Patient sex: M
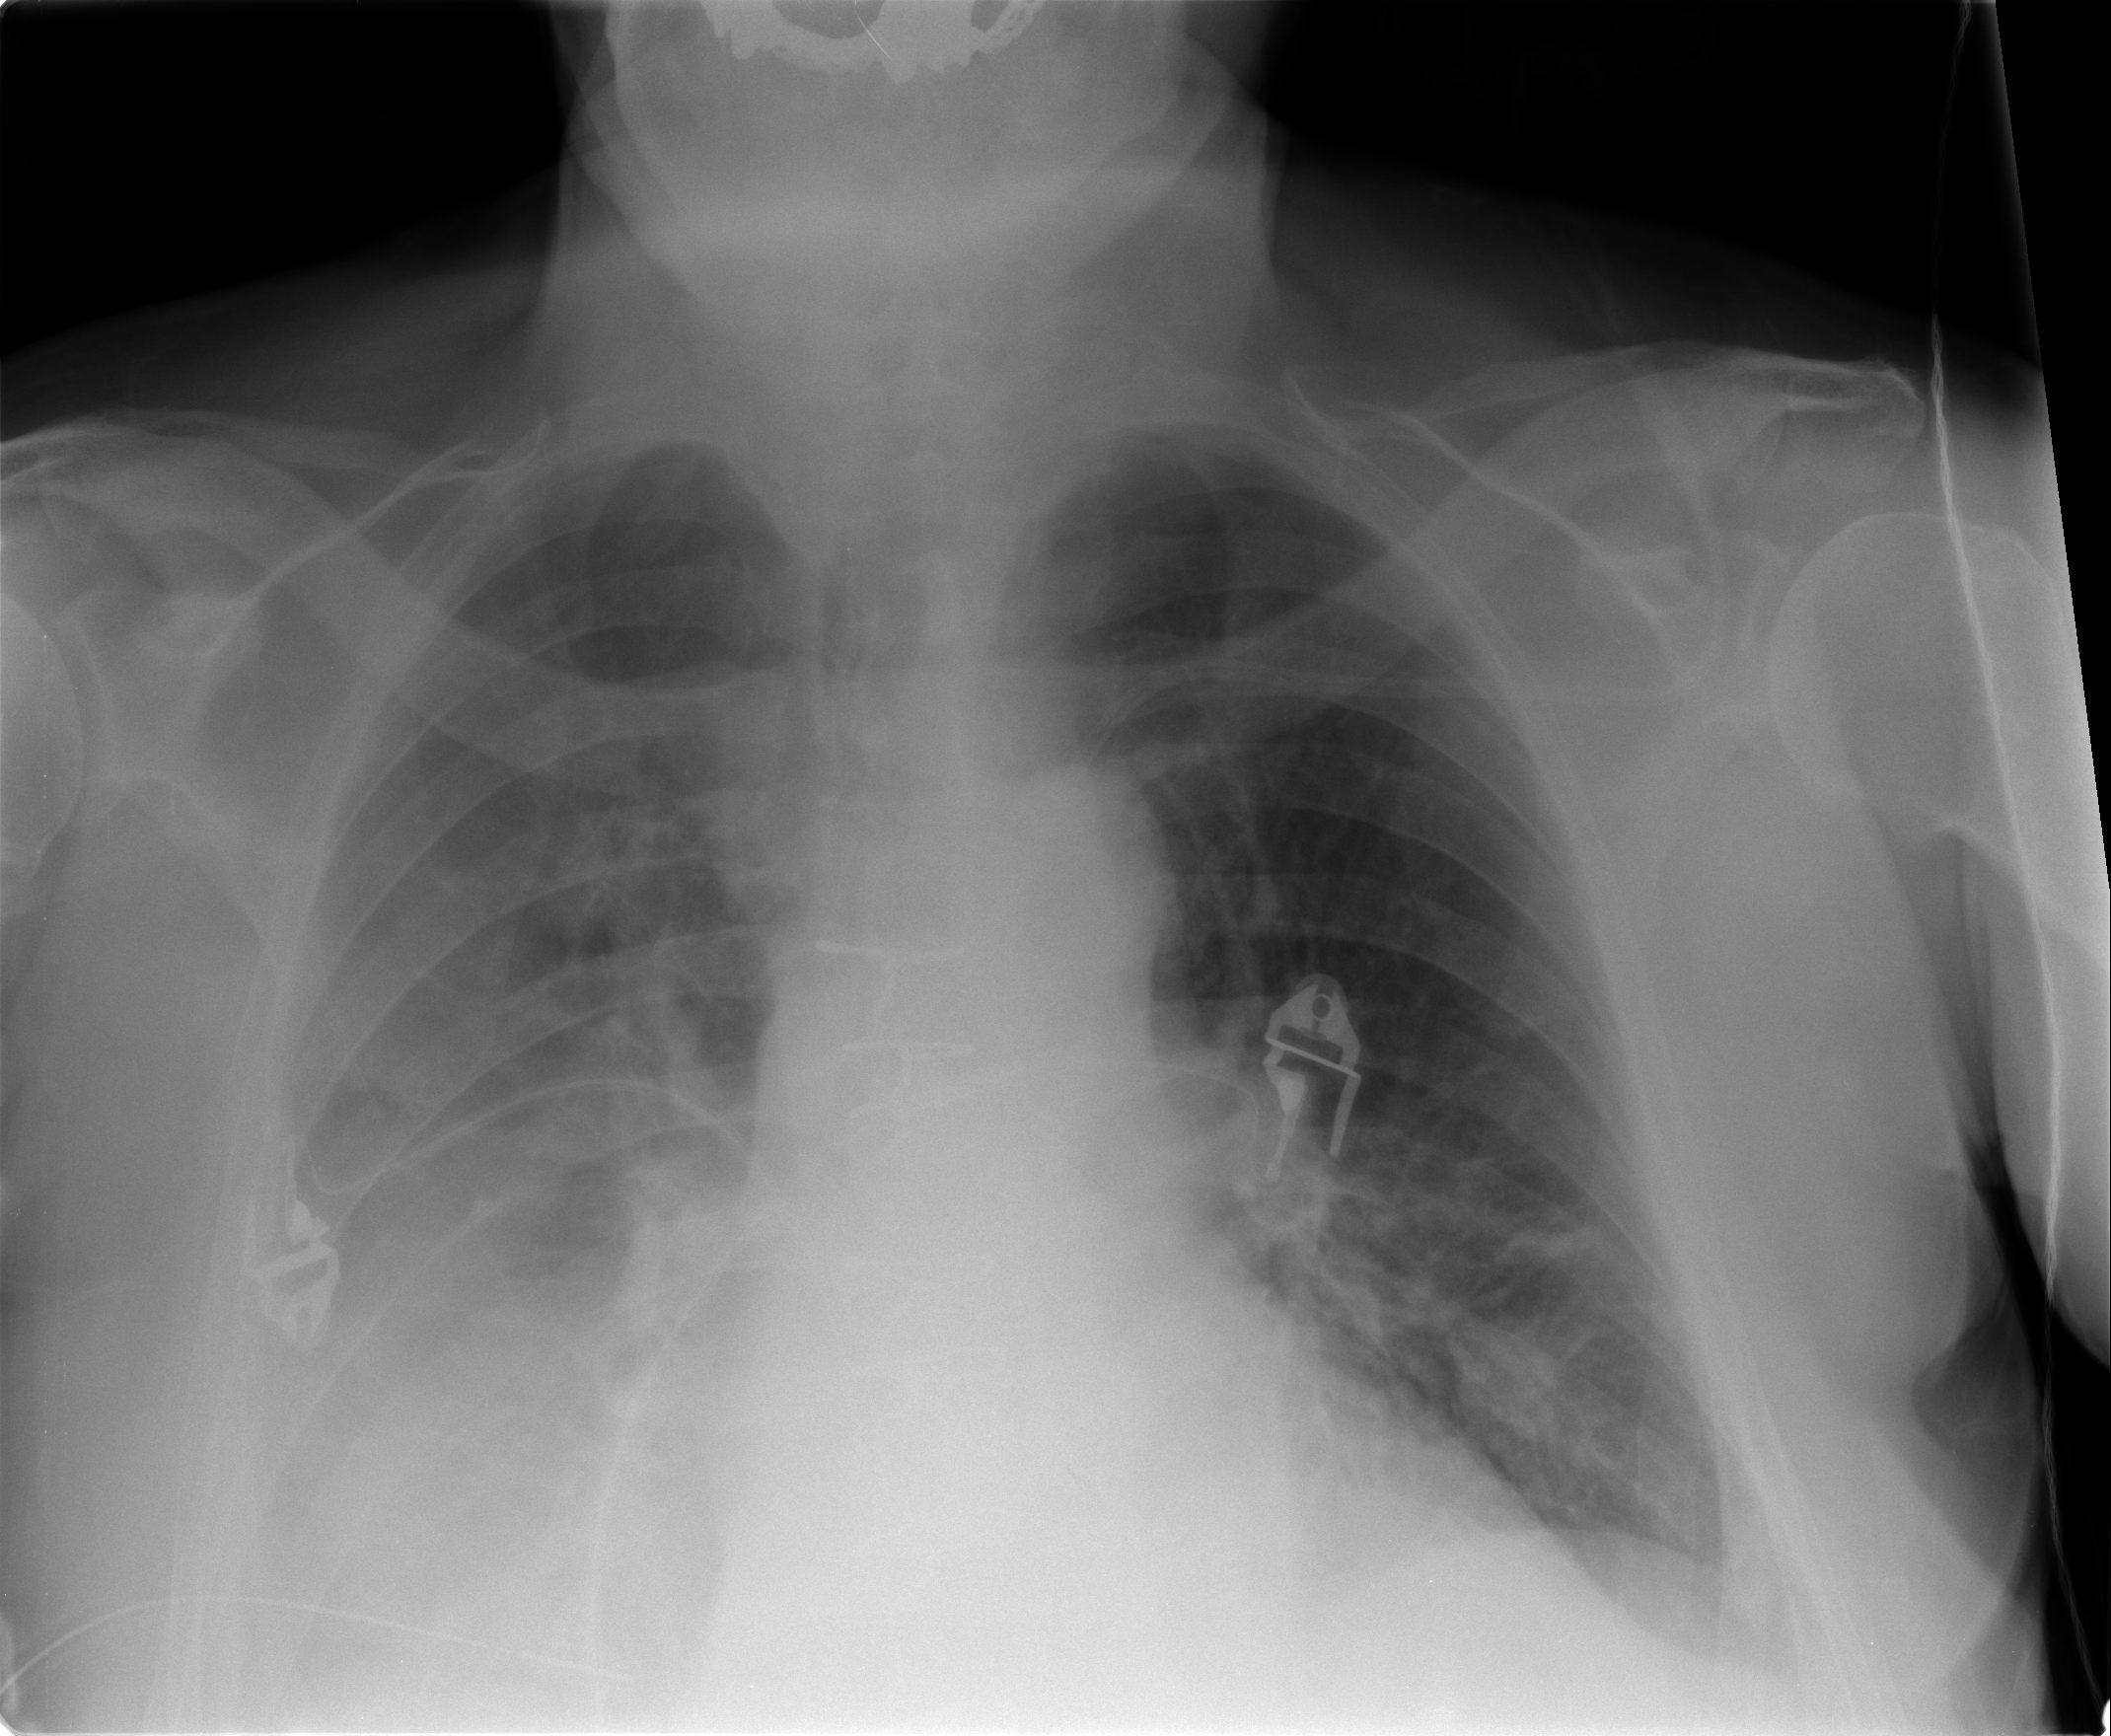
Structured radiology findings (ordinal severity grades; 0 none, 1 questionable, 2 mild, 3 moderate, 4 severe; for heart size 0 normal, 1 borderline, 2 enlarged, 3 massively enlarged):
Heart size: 0
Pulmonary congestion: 1
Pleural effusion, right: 3
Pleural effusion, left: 0
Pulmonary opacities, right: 2
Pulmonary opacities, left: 0
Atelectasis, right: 3
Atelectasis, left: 2